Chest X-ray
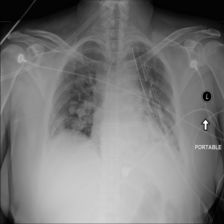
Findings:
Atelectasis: negative
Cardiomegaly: negative
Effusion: negative
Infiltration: negative
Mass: negative
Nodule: positive
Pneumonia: negative
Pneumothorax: negative
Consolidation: negative
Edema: negative
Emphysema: negative
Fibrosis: negative
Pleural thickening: negative
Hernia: negative